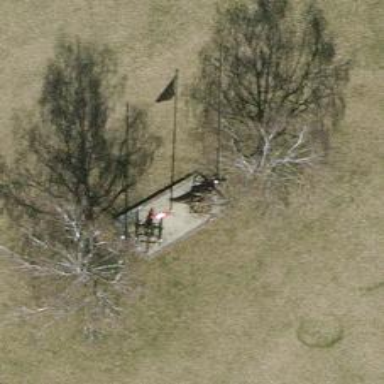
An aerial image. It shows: Flagpole structure.